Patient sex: M
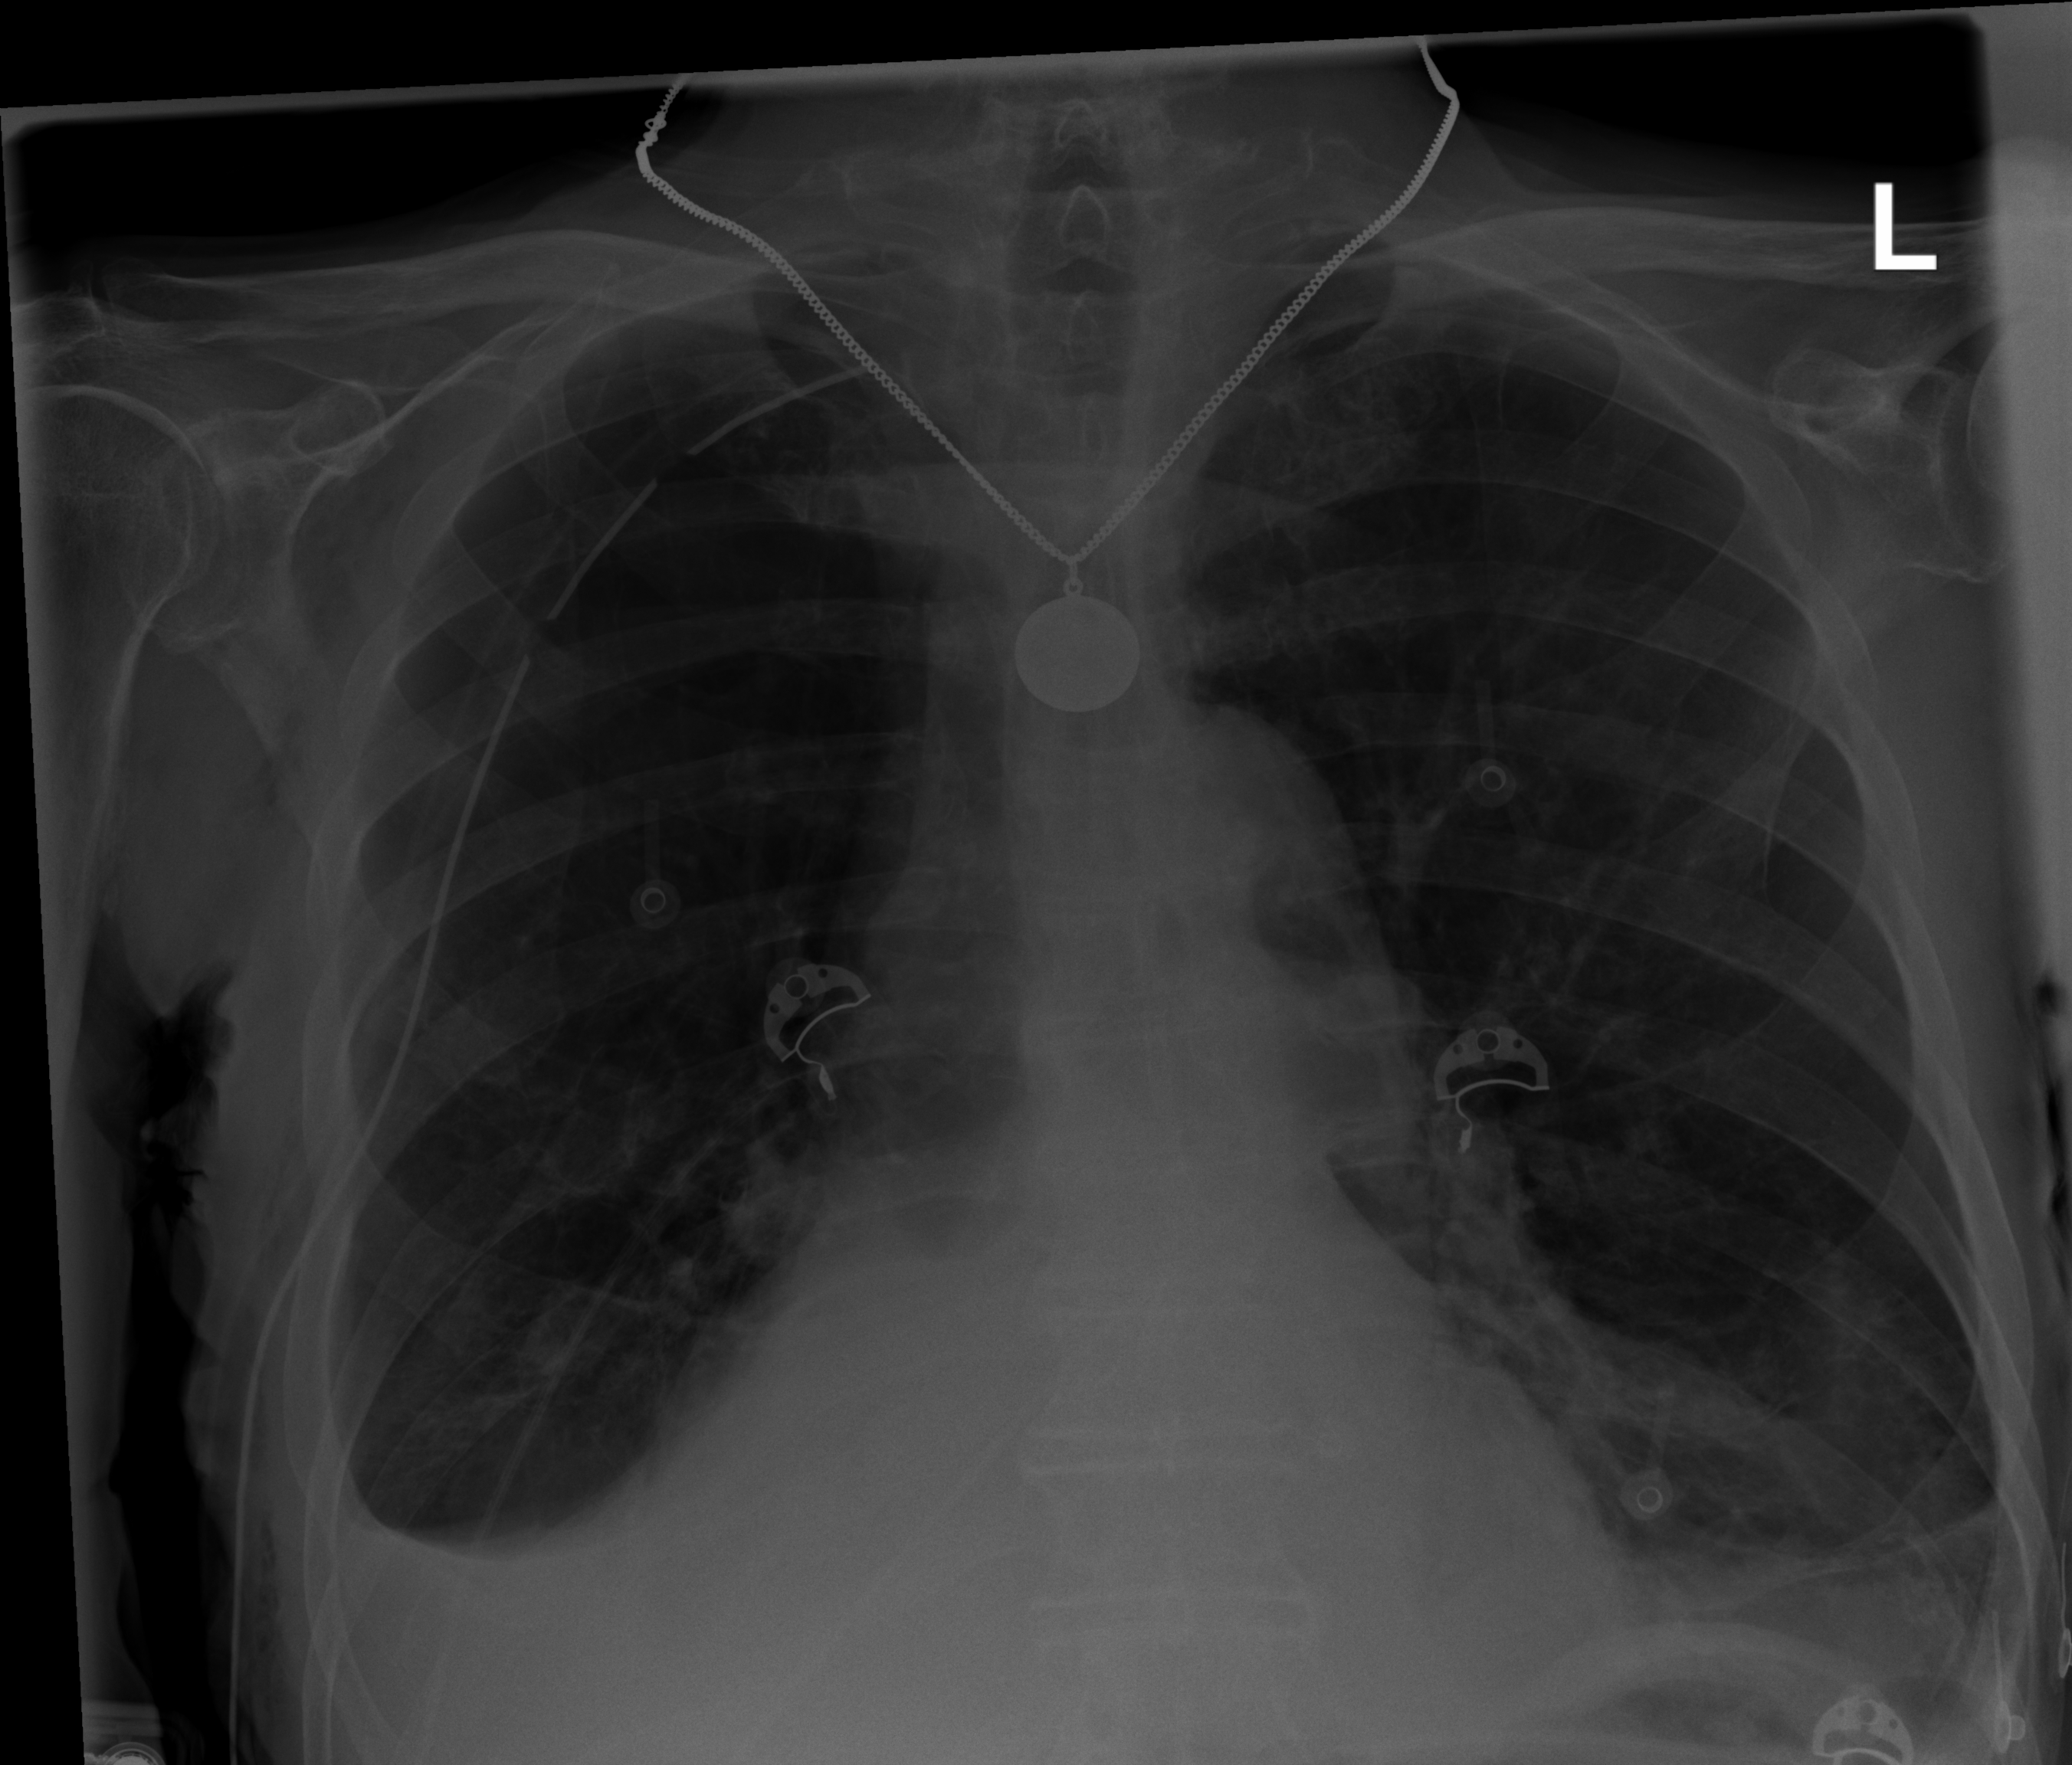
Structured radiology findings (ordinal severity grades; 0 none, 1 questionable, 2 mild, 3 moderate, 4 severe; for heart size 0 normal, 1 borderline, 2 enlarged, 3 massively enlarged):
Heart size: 0
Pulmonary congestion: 0
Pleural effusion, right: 2
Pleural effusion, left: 1
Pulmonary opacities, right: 0
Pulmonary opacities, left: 0
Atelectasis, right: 2
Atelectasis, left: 2